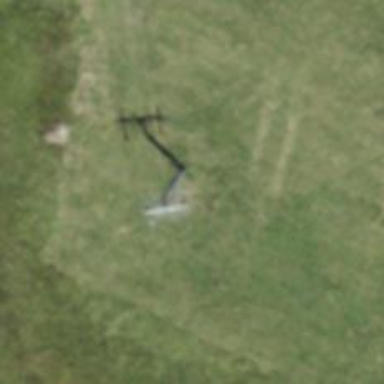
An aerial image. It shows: Pylon used for aerialway.